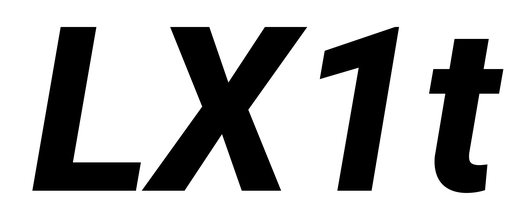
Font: Roboto-Italic_ExtraBold_Italic